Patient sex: F
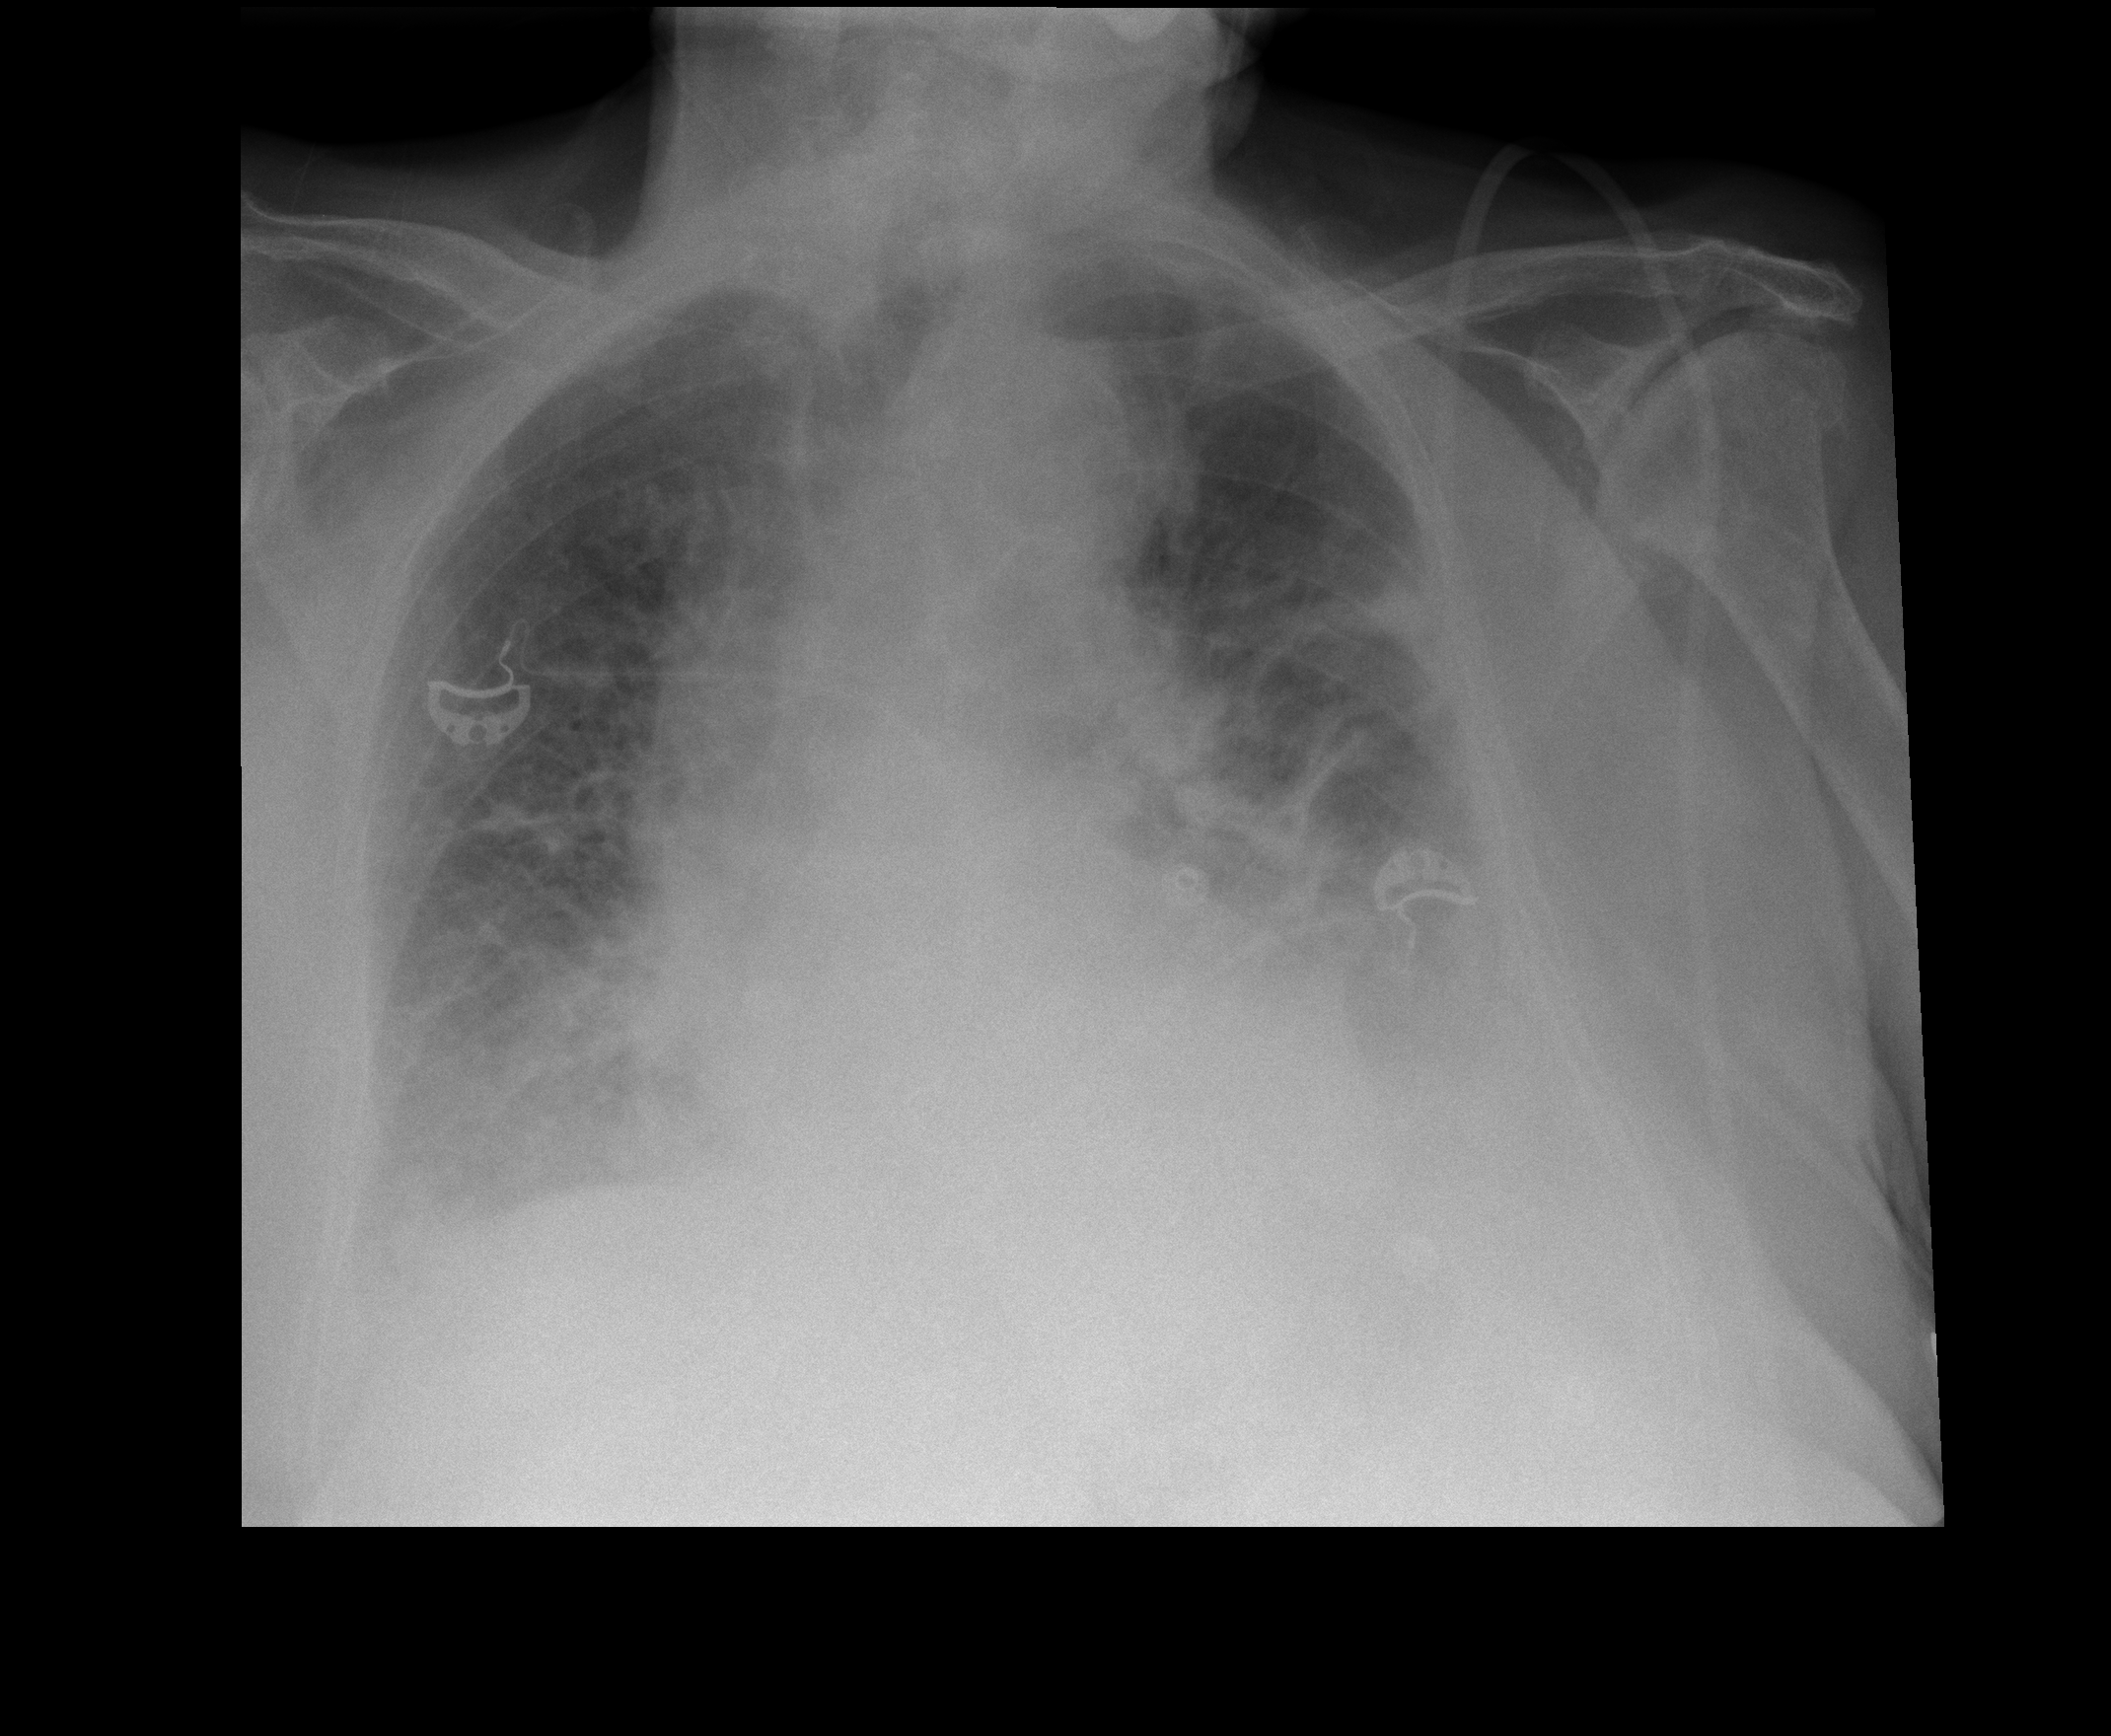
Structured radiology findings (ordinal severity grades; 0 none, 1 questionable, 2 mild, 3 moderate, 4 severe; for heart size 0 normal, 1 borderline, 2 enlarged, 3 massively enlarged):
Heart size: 1
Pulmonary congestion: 3
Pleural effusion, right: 2
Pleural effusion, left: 2
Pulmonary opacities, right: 2
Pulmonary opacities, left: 2
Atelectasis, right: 2
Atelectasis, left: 2